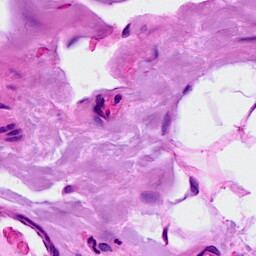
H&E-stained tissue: Breast